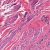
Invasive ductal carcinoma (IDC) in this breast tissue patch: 0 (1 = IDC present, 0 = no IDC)